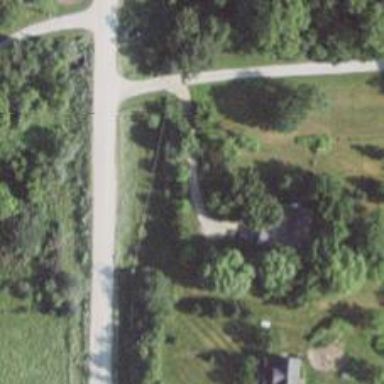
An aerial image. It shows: Driveway.